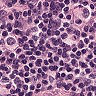
Metastatic tissue present: yes